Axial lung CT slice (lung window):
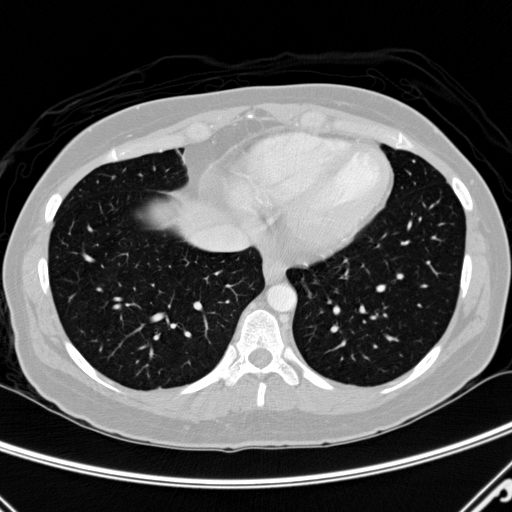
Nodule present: no